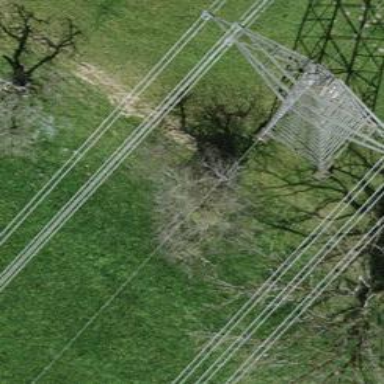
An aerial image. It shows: Power line in the image.